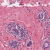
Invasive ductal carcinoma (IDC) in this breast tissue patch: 0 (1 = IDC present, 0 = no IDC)